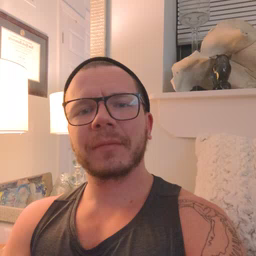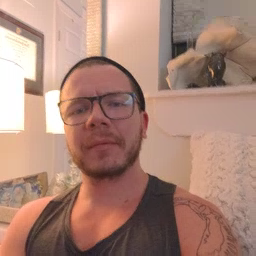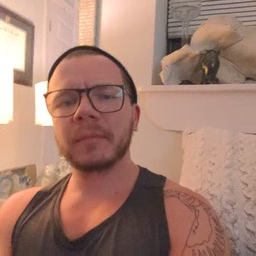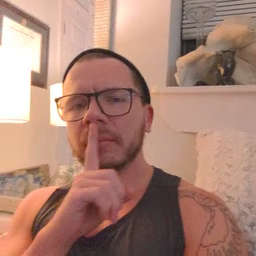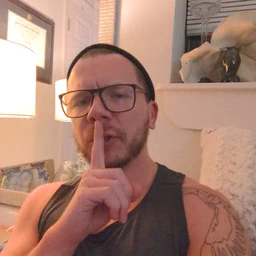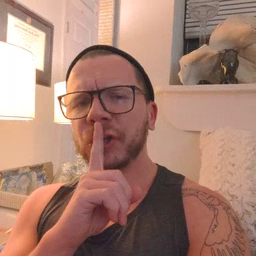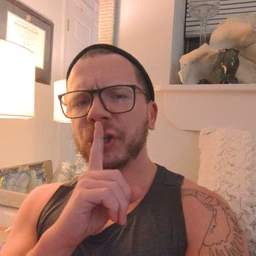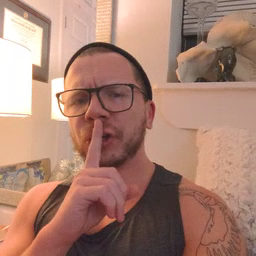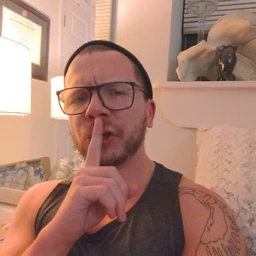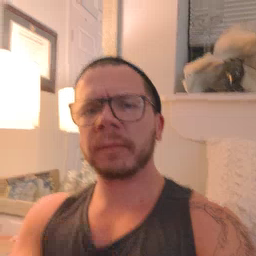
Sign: shhh